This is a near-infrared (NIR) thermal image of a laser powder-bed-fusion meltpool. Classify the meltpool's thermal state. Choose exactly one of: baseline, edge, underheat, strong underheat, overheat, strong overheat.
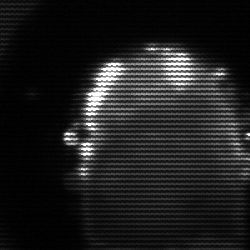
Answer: baseline